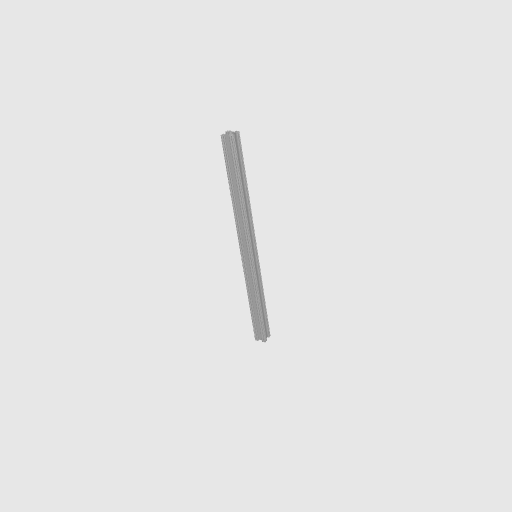
Part: OpenGoRAIL432